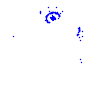
Particle: pion